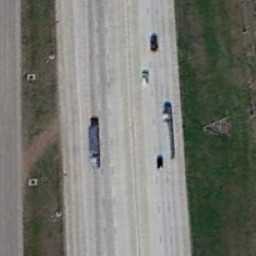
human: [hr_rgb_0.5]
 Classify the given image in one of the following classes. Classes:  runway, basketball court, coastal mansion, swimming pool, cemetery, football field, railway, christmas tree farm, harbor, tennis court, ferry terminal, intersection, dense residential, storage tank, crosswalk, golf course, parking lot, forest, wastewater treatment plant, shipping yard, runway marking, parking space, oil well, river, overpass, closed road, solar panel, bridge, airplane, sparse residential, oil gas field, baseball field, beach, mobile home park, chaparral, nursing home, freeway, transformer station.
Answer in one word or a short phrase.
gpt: freeway